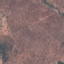
Label: HerbaceousVegetation